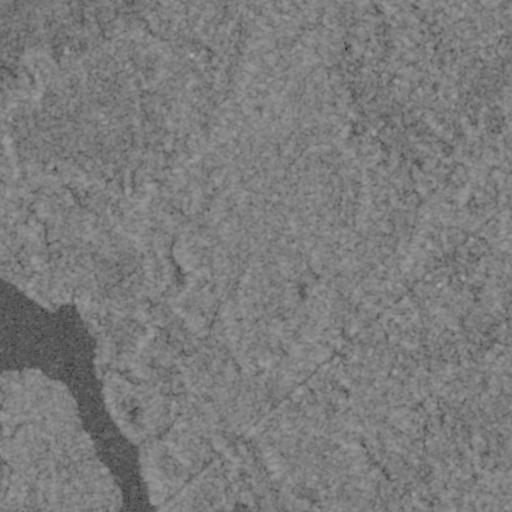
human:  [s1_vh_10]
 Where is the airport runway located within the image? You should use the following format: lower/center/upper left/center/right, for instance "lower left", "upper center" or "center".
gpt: The airport runway is located in the upper left of the image.
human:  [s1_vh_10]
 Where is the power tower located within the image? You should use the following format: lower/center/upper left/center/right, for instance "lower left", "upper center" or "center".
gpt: The power tower is located in the lower left of the image.
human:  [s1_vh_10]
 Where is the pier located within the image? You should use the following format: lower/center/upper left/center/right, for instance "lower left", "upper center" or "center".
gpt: The pier is located in the lower left of the image.
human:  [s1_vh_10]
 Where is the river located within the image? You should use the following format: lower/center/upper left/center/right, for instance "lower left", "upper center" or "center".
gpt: The river is located in the left of the image.
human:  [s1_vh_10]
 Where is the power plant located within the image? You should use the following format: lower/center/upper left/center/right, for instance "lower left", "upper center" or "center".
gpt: There is no power plant in the image.

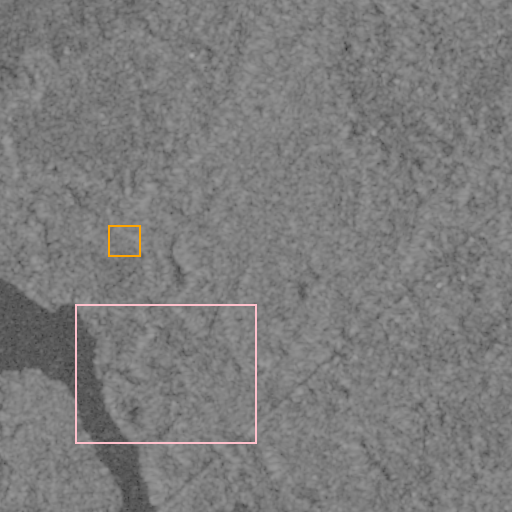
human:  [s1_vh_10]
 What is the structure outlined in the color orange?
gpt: The structure outlined in orange is a crop field.
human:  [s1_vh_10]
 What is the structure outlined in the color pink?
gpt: The structure outlined in pink is a park.
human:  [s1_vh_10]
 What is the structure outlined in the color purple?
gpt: There is no purple outline.